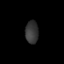
Tissue: prostate
Cell type: T cells
Senescence score: 0.2804
Nuclear area (px): 291
Mean DAPI intensity: 53.77